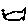
Label: fish